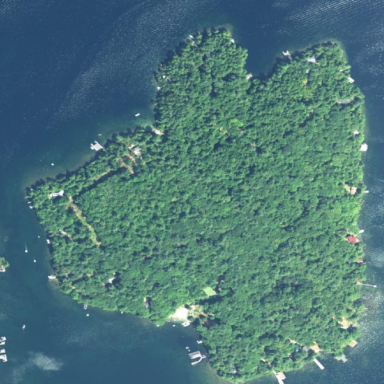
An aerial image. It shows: Islet.